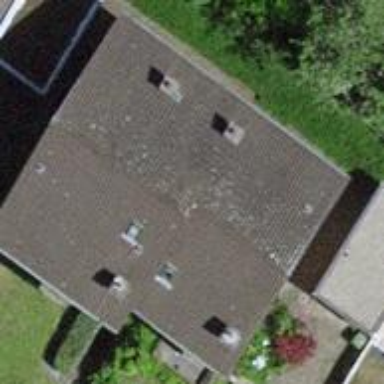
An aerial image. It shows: Semi-detached house with gabled roof.